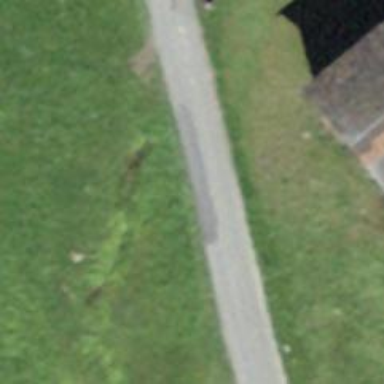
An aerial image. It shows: Culvert tunnel.